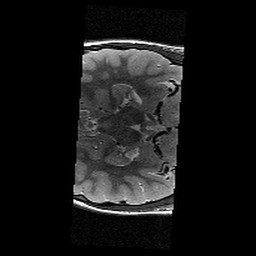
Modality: T2w
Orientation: axial
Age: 12
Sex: female
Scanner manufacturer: siemens
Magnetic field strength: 3 T
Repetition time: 8.46 s
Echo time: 0.067 s